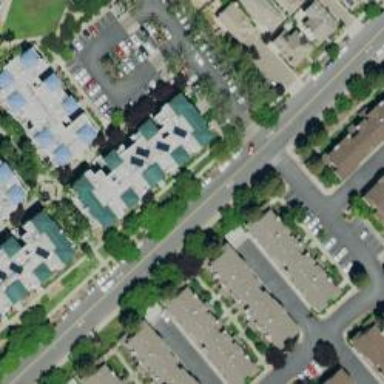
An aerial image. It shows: Alleyway designated as service road.